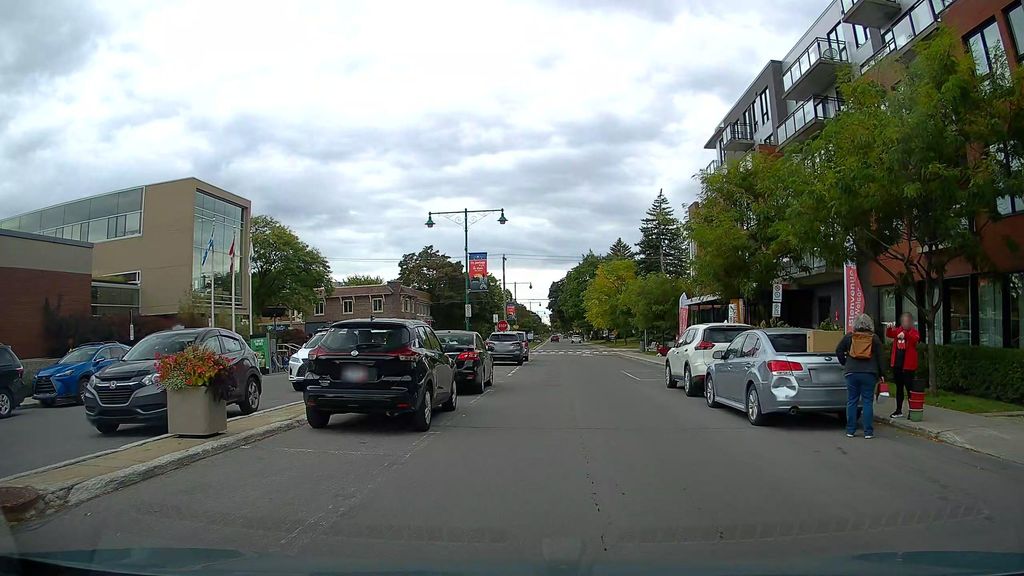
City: montreal